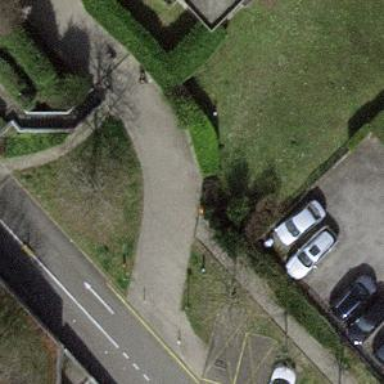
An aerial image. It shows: Footway surfaced with paving stones.